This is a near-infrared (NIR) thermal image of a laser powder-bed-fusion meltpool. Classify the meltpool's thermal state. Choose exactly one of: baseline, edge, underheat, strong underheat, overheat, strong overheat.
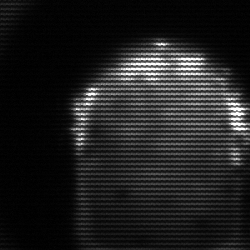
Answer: baseline